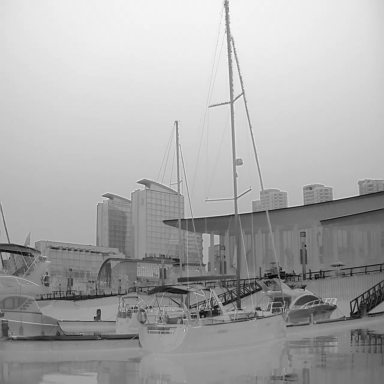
There are three canoes in the infrared image.